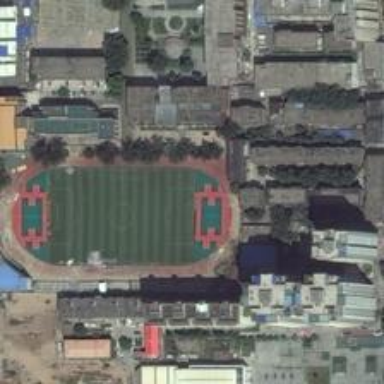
The football field is located in the residential area and it has a basketball court at both sides .